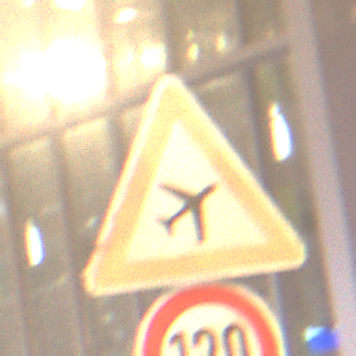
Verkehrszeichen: FlugbetriebLinks
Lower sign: Geschwindigkeit120
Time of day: NotSpecified
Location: Indoor (Urban)
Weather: NotSpecified
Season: NotSpecified
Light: Artificial